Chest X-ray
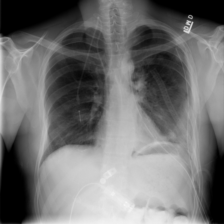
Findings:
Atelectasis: negative
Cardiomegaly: negative
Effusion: negative
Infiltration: negative
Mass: negative
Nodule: negative
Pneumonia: negative
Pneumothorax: negative
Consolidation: negative
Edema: negative
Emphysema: negative
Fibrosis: negative
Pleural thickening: negative
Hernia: negative